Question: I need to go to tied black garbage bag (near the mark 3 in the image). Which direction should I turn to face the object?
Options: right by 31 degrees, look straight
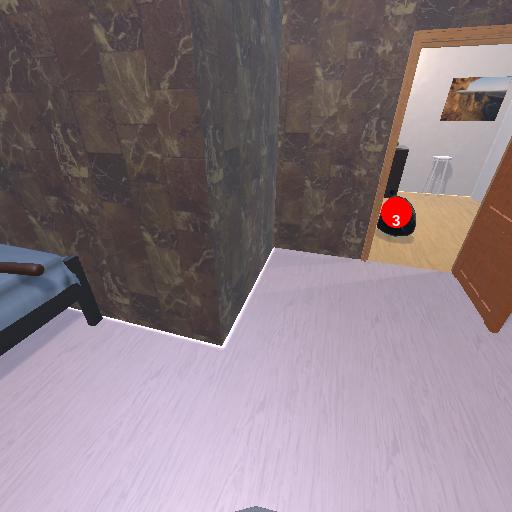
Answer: right by 31 degrees